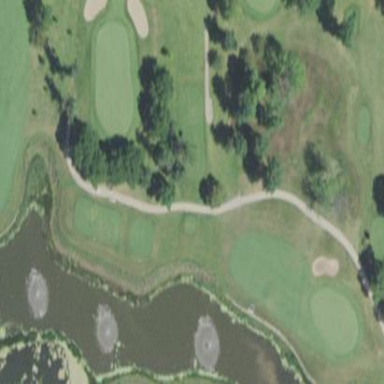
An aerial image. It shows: Picturesque scene of golf course with lateral water hazard.